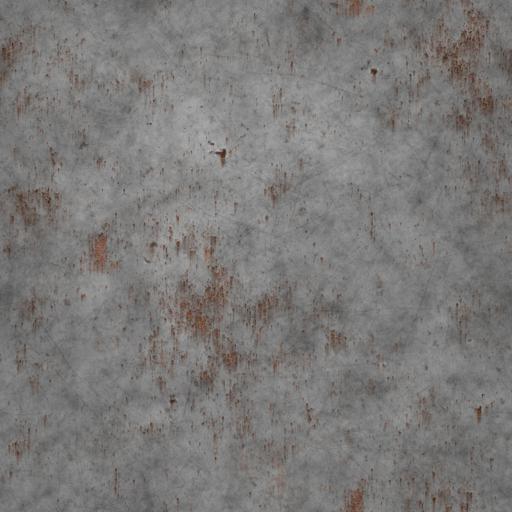
Tags: leaks metal old rust rusty spots steel